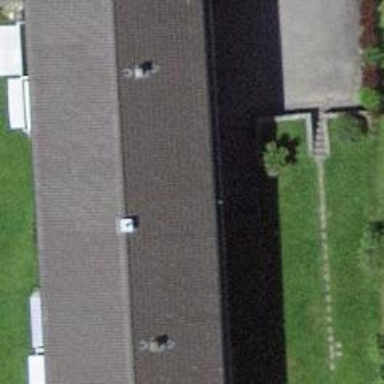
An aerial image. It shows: Residential building.